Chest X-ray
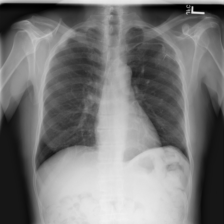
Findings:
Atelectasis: negative
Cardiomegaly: negative
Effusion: negative
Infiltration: negative
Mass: negative
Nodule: negative
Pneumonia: negative
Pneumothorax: negative
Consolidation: negative
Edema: negative
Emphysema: negative
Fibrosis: negative
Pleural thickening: negative
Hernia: negative